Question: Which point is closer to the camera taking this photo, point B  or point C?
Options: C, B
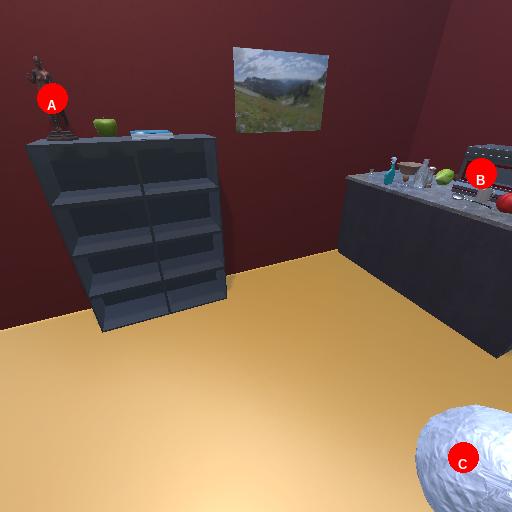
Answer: C